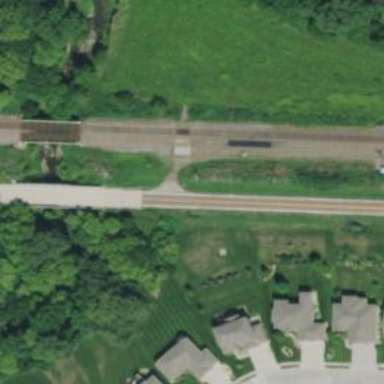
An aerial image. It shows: Railway level crossing.